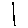
Label: line